Question: I'm using IPython and matplotlib to show sparce matricies, like this:
'''
%matplotlib inline
import math
a = [ [randint(2) for j in range(0,5)] for i in range(0, 5)]
spy(a)
'''

Is it possible to call spy in a loop, to show several plots? This code only shows one, but I'd like it to show all five.
'''
plots = [ [ [randint(2) for j in range(0,5)] for i in range(0, 5)] for x in range(0,5)]
for plot in plots:
spy(plot)
'''
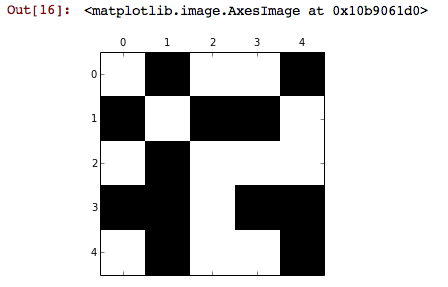
Answer: You can call it in a loop, but first let's make five random 5x5 sparse arrays:
'''
ms = np.random.randint(0, 2, (5, 5, 5))
'''
If you want them to show up as separate figures, you must create a new figure each time:
'''
for m in ms:
plt.figure()
plt.spy(m)
'''
Or, you can make 1 figure with 5 subplots:
'''
f, axes = plt.subplots(1, 5) # 1 row, 5 columns
for ax, m in zip(axes, ms):
ax.spy(m)
'''